Question: The ClouKit backend gives me these numbers . What do they tell?
- -

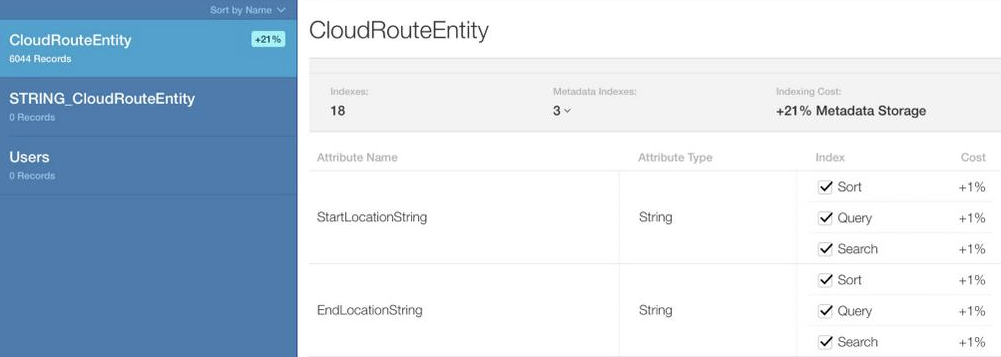
Answer: In CloudKit you have a limit of data that you can use for your app which starts at 5GB and increases for every user of your app. Besides your actual data indexes also take up some of this storage. If you think you come close to the limits of that free storage, then it might help removing some of the indexes.